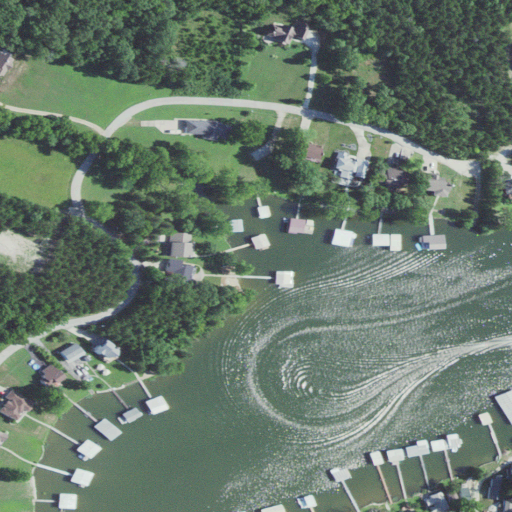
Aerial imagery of valley in Missouri named Gaynor Hollow containing open water, deciduous forest, low intensity development, evergreen forest, pasture, open development, mixed forest, woody wetlands, and medium intensity development